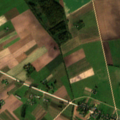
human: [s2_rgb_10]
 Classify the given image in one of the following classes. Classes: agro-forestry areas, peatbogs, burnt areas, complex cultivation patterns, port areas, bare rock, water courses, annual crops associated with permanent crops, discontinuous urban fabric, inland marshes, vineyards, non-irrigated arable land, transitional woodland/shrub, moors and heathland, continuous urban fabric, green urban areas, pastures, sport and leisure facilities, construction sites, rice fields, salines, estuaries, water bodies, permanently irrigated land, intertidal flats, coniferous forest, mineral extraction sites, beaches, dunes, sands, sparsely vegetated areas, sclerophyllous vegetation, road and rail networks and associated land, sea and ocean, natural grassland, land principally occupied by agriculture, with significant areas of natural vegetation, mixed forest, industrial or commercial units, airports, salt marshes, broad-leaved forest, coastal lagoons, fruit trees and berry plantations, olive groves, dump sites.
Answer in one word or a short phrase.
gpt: discontinuous urban fabric, non-irrigated arable land, complex cultivation patterns